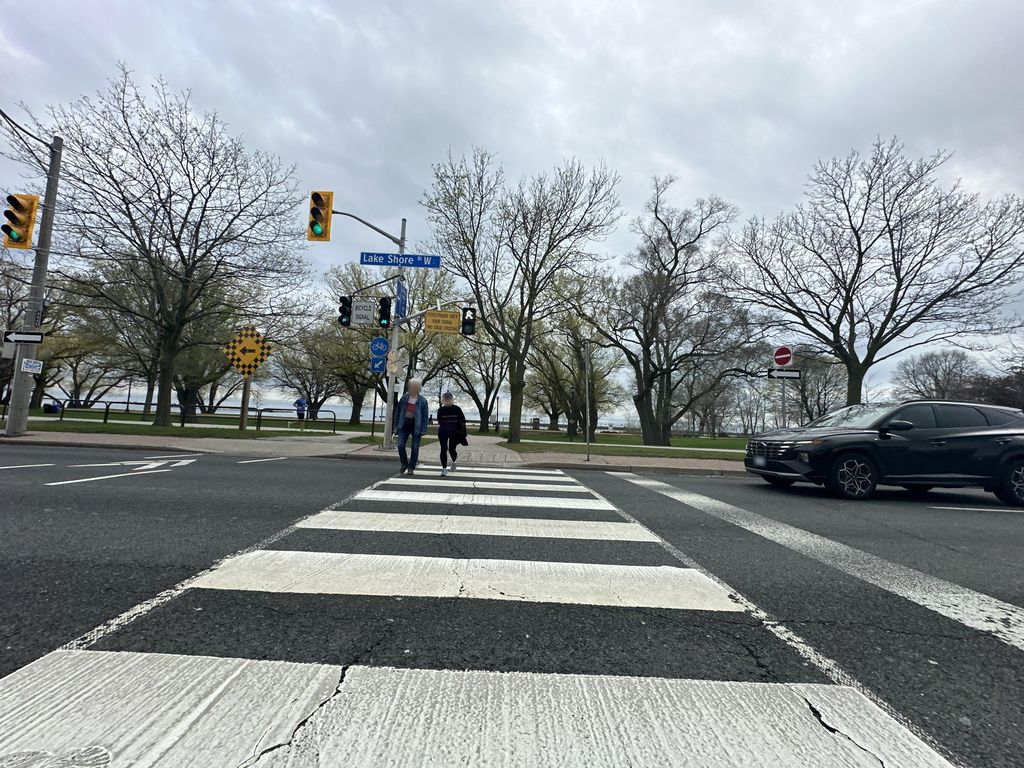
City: toronto